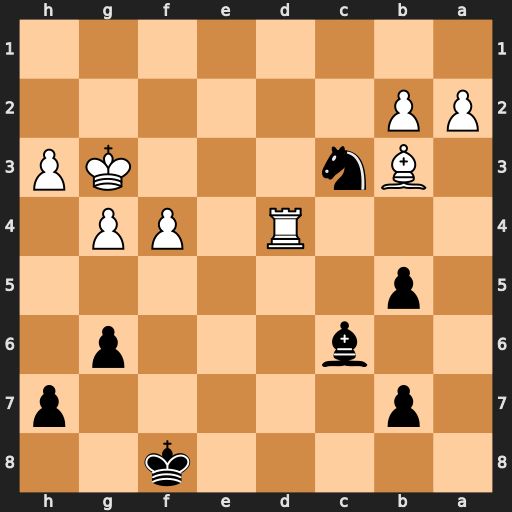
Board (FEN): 5k2/1p5p/2b3p1/1p6/3R1PP1/1Bn3KP/PP6/8
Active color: b
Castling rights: -
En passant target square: -
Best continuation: Ne2+ Kf2 Nxd4